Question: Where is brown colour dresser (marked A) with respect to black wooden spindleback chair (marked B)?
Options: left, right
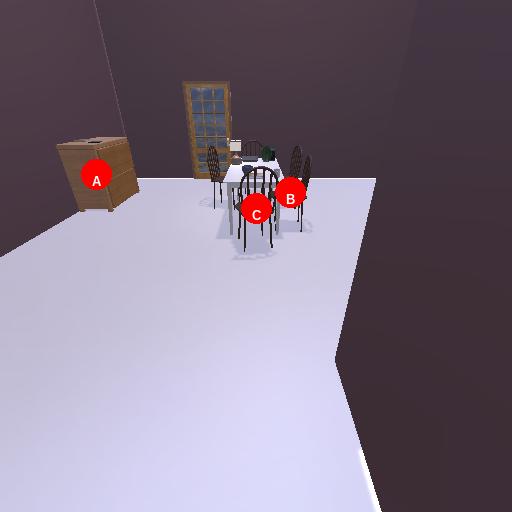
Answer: left